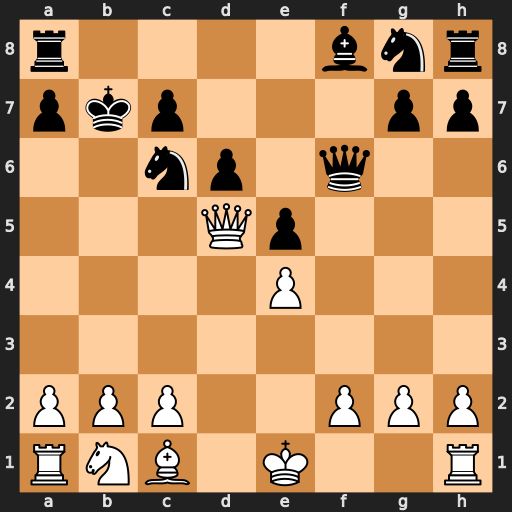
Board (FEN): r4bnr/pkp3pp/2np1q2/3Qp3/4P3/8/PPP2PPP/RNB1K2R
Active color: w
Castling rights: KQ
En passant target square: -
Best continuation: Qb5+ Kc8 Qxc6